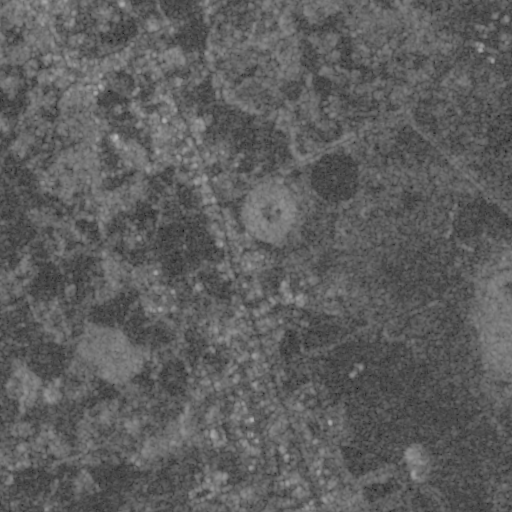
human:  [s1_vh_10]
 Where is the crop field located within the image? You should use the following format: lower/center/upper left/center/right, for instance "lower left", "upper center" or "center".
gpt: The crop field is located in the upper left of the image.
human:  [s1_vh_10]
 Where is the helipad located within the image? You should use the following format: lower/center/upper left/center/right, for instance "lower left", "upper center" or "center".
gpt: The helipad is located in the lower center of the image.
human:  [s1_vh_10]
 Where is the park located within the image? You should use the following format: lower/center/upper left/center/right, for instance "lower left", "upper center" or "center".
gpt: The park is located in the upper left of the image.
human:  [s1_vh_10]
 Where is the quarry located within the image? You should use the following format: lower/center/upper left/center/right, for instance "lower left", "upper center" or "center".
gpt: There is no quarry in the image.

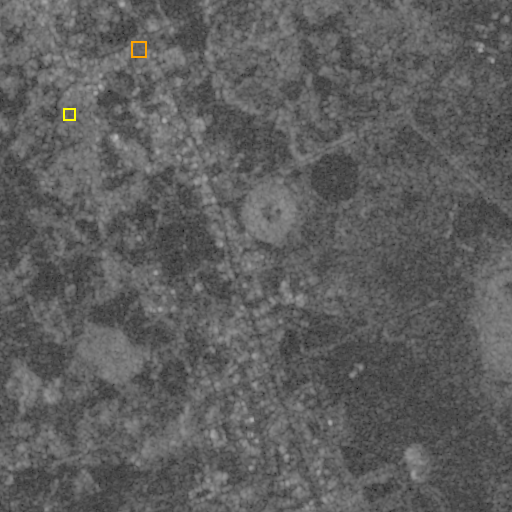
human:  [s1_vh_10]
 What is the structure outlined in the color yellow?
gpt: The structure outlined in yellow is a crop field.
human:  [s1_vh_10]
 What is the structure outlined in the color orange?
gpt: The structure outlined in orange is a park.
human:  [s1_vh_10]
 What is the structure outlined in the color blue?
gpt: There is no blue outline.